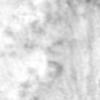
Label: no_change